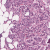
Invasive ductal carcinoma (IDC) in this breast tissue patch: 1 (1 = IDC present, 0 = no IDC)